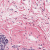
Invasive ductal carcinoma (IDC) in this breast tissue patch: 0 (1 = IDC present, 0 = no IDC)